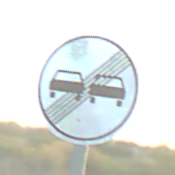
Verkehrszeichen: EndeUeberholverbot
Umgebung: Outdoor, Nature
Tageszeit: SunriseSunset
Wetter: PartlyCloudy
Licht: Natural
Jahreszeit: NotSpecified
Kontrast: MediumContrast